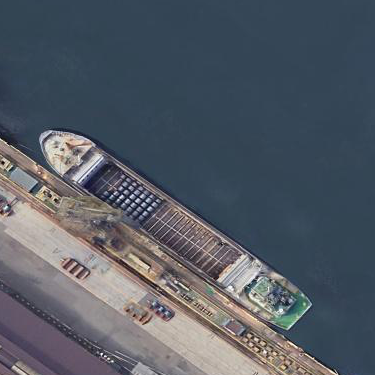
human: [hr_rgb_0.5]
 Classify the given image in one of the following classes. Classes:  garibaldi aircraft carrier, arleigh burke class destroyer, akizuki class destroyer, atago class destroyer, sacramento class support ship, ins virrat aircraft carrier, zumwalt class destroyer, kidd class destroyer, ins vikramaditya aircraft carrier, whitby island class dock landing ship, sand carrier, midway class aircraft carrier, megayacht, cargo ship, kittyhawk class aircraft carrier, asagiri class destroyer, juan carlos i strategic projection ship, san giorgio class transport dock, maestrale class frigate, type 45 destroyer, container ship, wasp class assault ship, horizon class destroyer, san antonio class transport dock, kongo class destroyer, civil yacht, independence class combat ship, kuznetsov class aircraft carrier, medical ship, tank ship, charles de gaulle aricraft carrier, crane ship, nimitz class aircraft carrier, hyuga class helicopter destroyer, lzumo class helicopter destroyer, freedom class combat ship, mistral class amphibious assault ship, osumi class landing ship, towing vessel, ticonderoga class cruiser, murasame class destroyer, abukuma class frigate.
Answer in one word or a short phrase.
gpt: Cargo ship